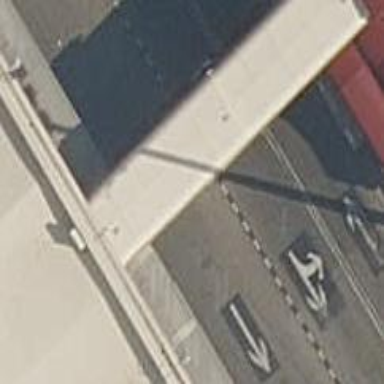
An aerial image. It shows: Airport gate.